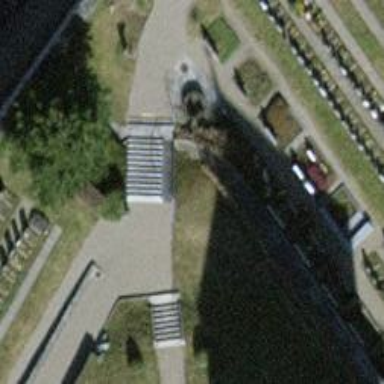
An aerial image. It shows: Road with steps.